Field crop: maize
Growth stage: 1
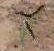
Species: atriplex